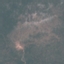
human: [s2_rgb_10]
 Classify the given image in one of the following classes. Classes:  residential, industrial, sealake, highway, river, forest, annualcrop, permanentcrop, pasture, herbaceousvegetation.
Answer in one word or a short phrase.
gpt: HerbaceousVegetation